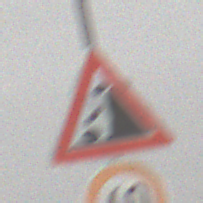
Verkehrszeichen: SteinschlagRechts
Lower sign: Geschwindigkeit40
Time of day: MorningAfternoon
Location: Outdoor (Nature)
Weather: Overcast
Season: Winter
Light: Natural